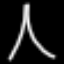
Label: The Eiffel Tower